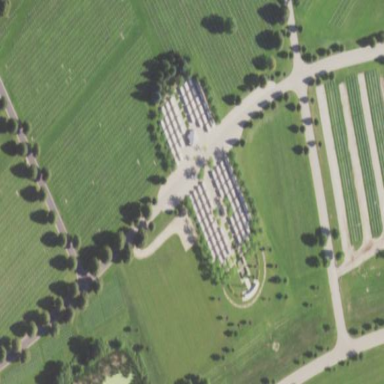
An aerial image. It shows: Sector in the cemetery.